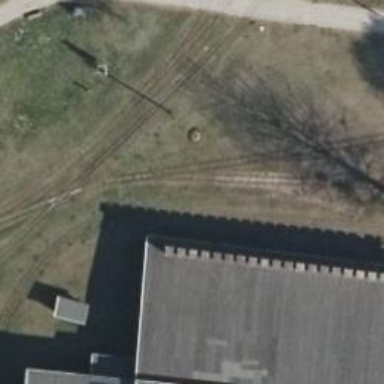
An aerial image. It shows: Preserved narrow gauge railway.